Field crop: maize
Growth stage: 2
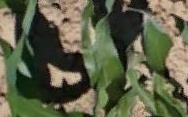
Species: maize